Question: i've got a problem with a foreign key field : i created a 'categories' table with 'MySQLWorkbench', which is linked by a '1:n' relation to another table : 'Articles'. It seems to work, because in 'Articles', there is a 'categories_id' "INT" field .
I baked the whole project, everything works fine, except this foreign key : instead of an input that would receive the "number" i would write to specify the 'categories_id' number, there is a kind of empty "select" (list) that contains nothing, so i cannot enter any number for the 'categories_id' field in my database :
here's the image :

If i try to "force" and add an "article" (so without the category), there is this error :
> Error: SQLSTATE[23000]: Integrity constraint violation: 1452 Cannot add or update a child row: a foreign key constraint fails ('ecommerce'.'articles', CONSTRAINT 'fk_articles_categories' FOREIGN KEY ('categories_id') REFERENCES 'categories' ('id') ON DELETE NO ACTION ON UPDATE NO ACTION)
And here's my 'add.ctp' file (it is written 'input' for the 'categories_id', so i don't know what to change) :
'''
<div class="articles form">
<?php echo $this->Form->create('Article');?>
<fieldset>
<legend><?php echo __('Add Article'); ?></legend>
<?php
echo $this->Form->input('nom');
echo $this->Form->input('prix');
echo $this->Form->input('categories_id');
?>
'''
Thanks for your help
---
EDIT:
here's what i added :
'''
class Article extends AppModel {
var $belongsTo = array(
'Category' => array(
'className' => 'Category',
'foreignKey' => 'category_id'
)
);
}
'''
and :
'''
class Category extends AppModel {
var $hasMany = array(
'Article' => array(
'className' => 'Article',
'foreignKey' => 'category_id'
)
);
}
'''
and in the controller ('add()') :
'''
public function add() {
//$this->set('categories',$this->Article->Category->find('all'));
//$c = $this->Article->Category->find('all', array("recursive"=>-1, 'fields'=>array('id', 'nom')));
$c = $this->Article->Category->find('list');
$this->set('cat', $c);
'''
but in my view, 'pr($cat)' returns an empty Array...
'''
<?php
echo $this->Form->input('nom');
echo $this->Form->input('prix');
echo $this->Form->input('category_id', array('option'=>$cat));
pr($cat);
?>
'''
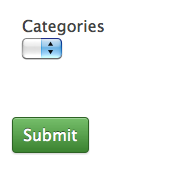
Answer: It's because of the naming convention.. if your table is called 'categories' then the foreign key in 'articles' should be 'category_id' (singular) and the model must be called 'Category'. The controller should pass to the view a variable called '$categories' (plurar)
'$this->set('categories',$this->Article->Category->find('list'))'
and the input in the view has to be:
'echo $this->Form->input('category_id');'
don't forget to change the foreign key in the model too
Hope this helps :)